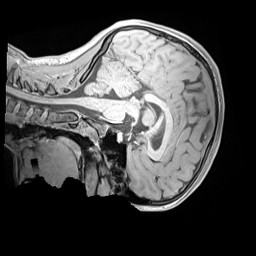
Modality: MP2RAGE
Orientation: sagittal
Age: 11
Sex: female
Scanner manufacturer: siemens
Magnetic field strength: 3 T
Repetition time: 4 s
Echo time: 0.00303 s